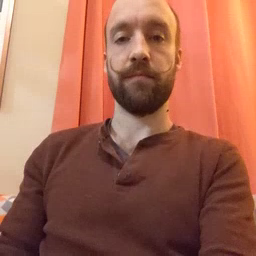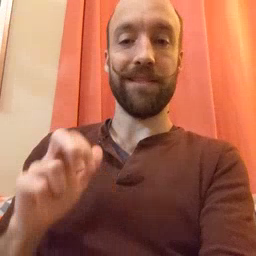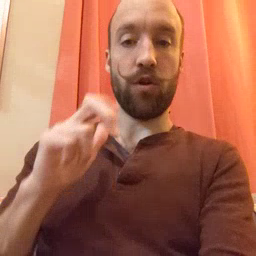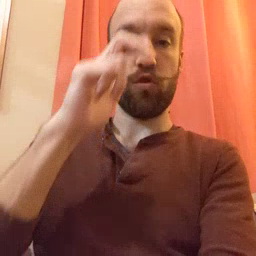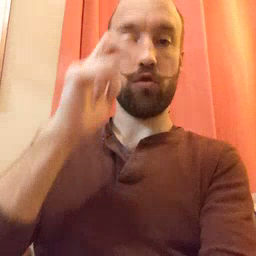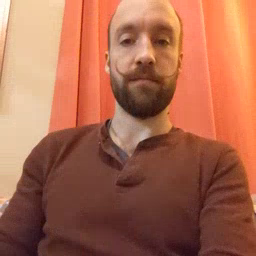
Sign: stairs